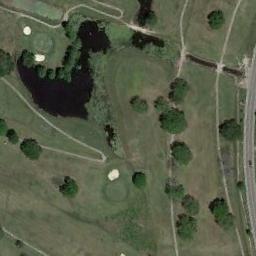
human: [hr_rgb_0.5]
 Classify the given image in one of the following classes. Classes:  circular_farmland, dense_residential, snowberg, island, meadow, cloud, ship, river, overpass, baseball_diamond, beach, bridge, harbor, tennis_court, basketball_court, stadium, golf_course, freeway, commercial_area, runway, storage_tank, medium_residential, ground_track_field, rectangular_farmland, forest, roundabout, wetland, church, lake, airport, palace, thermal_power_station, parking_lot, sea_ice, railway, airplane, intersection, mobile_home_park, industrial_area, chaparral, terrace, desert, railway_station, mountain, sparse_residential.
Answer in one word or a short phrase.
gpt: golf_course